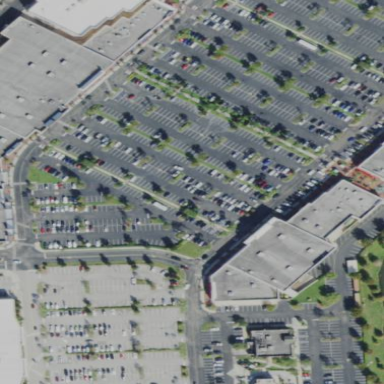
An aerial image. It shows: Mall.